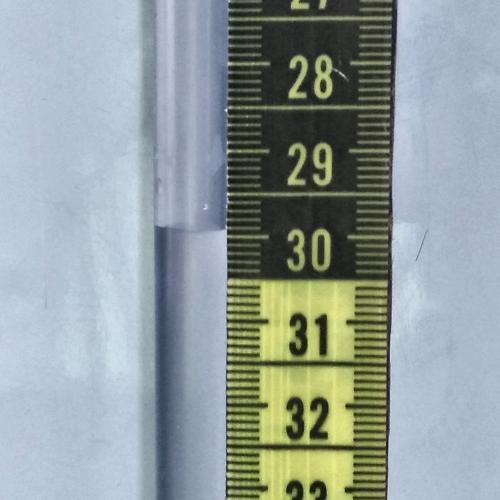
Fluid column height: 29.9 cm